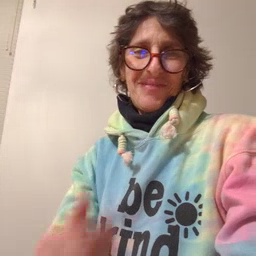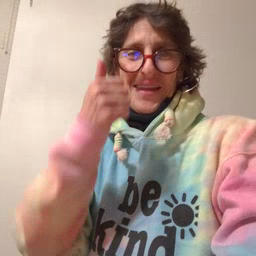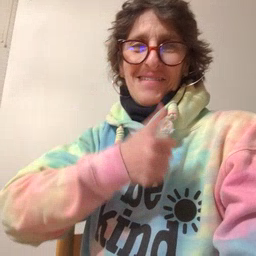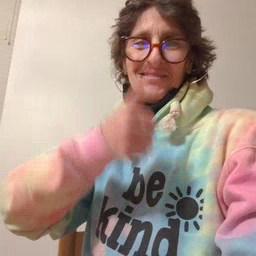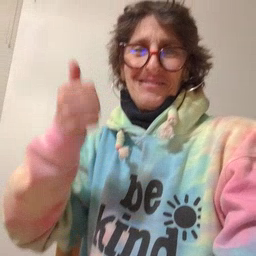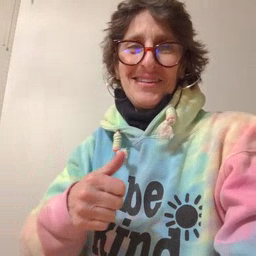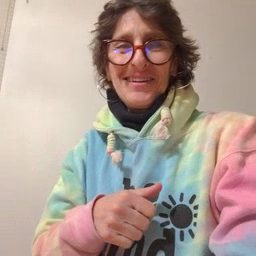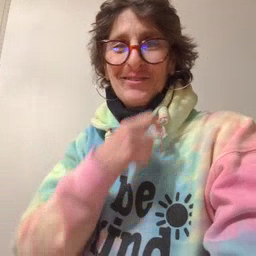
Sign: every